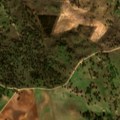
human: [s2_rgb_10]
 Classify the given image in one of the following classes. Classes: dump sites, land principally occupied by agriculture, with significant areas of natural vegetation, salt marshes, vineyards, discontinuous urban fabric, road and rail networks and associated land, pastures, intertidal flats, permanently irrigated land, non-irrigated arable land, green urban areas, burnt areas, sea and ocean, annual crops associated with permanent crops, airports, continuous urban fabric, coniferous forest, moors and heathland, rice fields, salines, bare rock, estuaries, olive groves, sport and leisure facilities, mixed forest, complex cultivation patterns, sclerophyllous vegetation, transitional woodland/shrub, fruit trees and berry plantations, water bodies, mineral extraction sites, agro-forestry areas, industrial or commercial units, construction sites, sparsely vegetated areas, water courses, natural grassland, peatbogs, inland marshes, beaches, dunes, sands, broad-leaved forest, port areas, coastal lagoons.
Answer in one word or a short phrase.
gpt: non-irrigated arable land, agro-forestry areas